Interaction volume radius: 5 \u00c5
Interaction volume height: 10 \u00c5
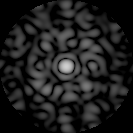
Disorder parameter: 0.8379